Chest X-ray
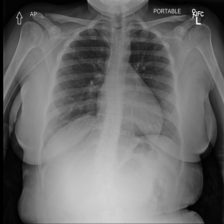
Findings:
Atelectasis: negative
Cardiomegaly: negative
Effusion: negative
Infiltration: positive
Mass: negative
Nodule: negative
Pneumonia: negative
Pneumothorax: negative
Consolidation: negative
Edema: negative
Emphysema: negative
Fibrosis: negative
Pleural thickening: negative
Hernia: negative